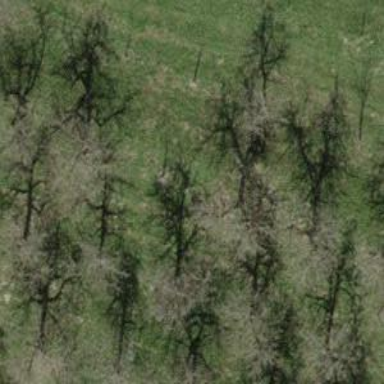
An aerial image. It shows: Single tag "natural: tree."